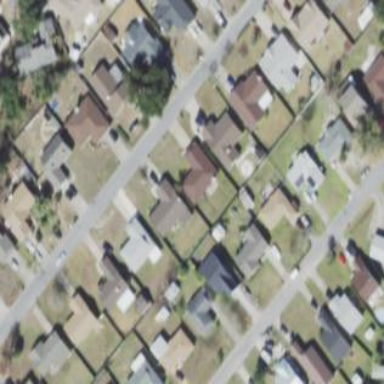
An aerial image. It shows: Residential area consisting of single-family homes.